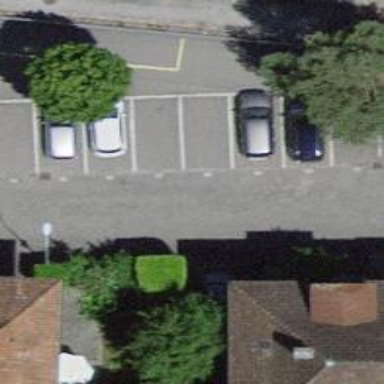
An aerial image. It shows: Service road with perpendicular parking on the left side. The road has asphalt surface.